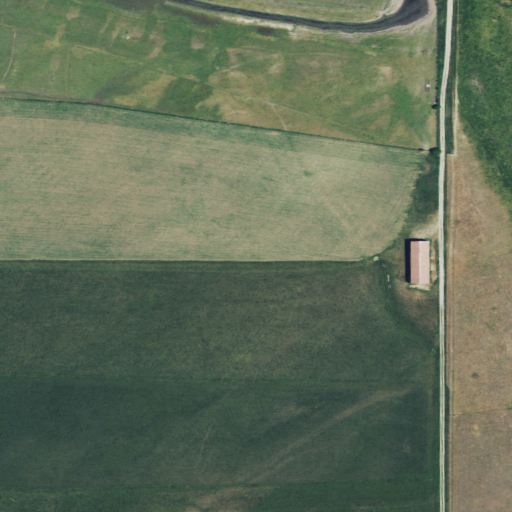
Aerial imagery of plain(s) in Montana named Flaherty Flat containing cultivated crops, pasture, grassland, and herbaceous wetlands